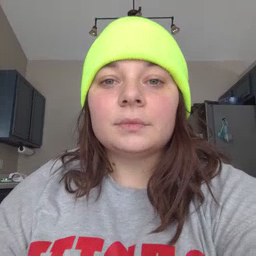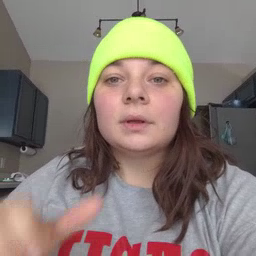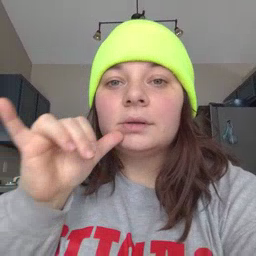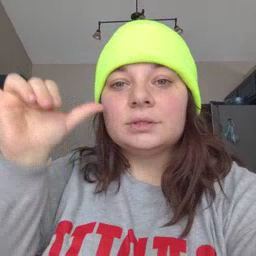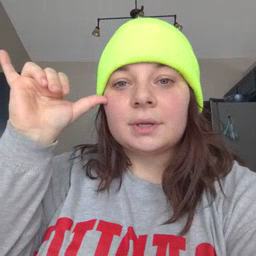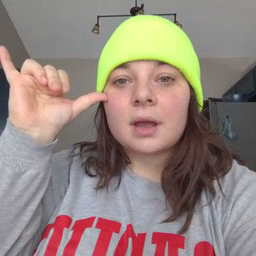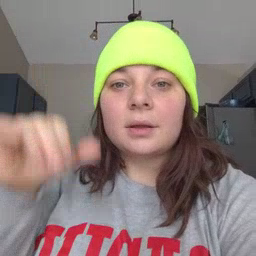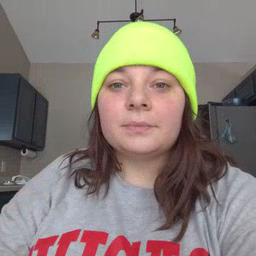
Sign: yesterday